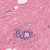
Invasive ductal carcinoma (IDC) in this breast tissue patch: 0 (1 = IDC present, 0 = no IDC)